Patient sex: F
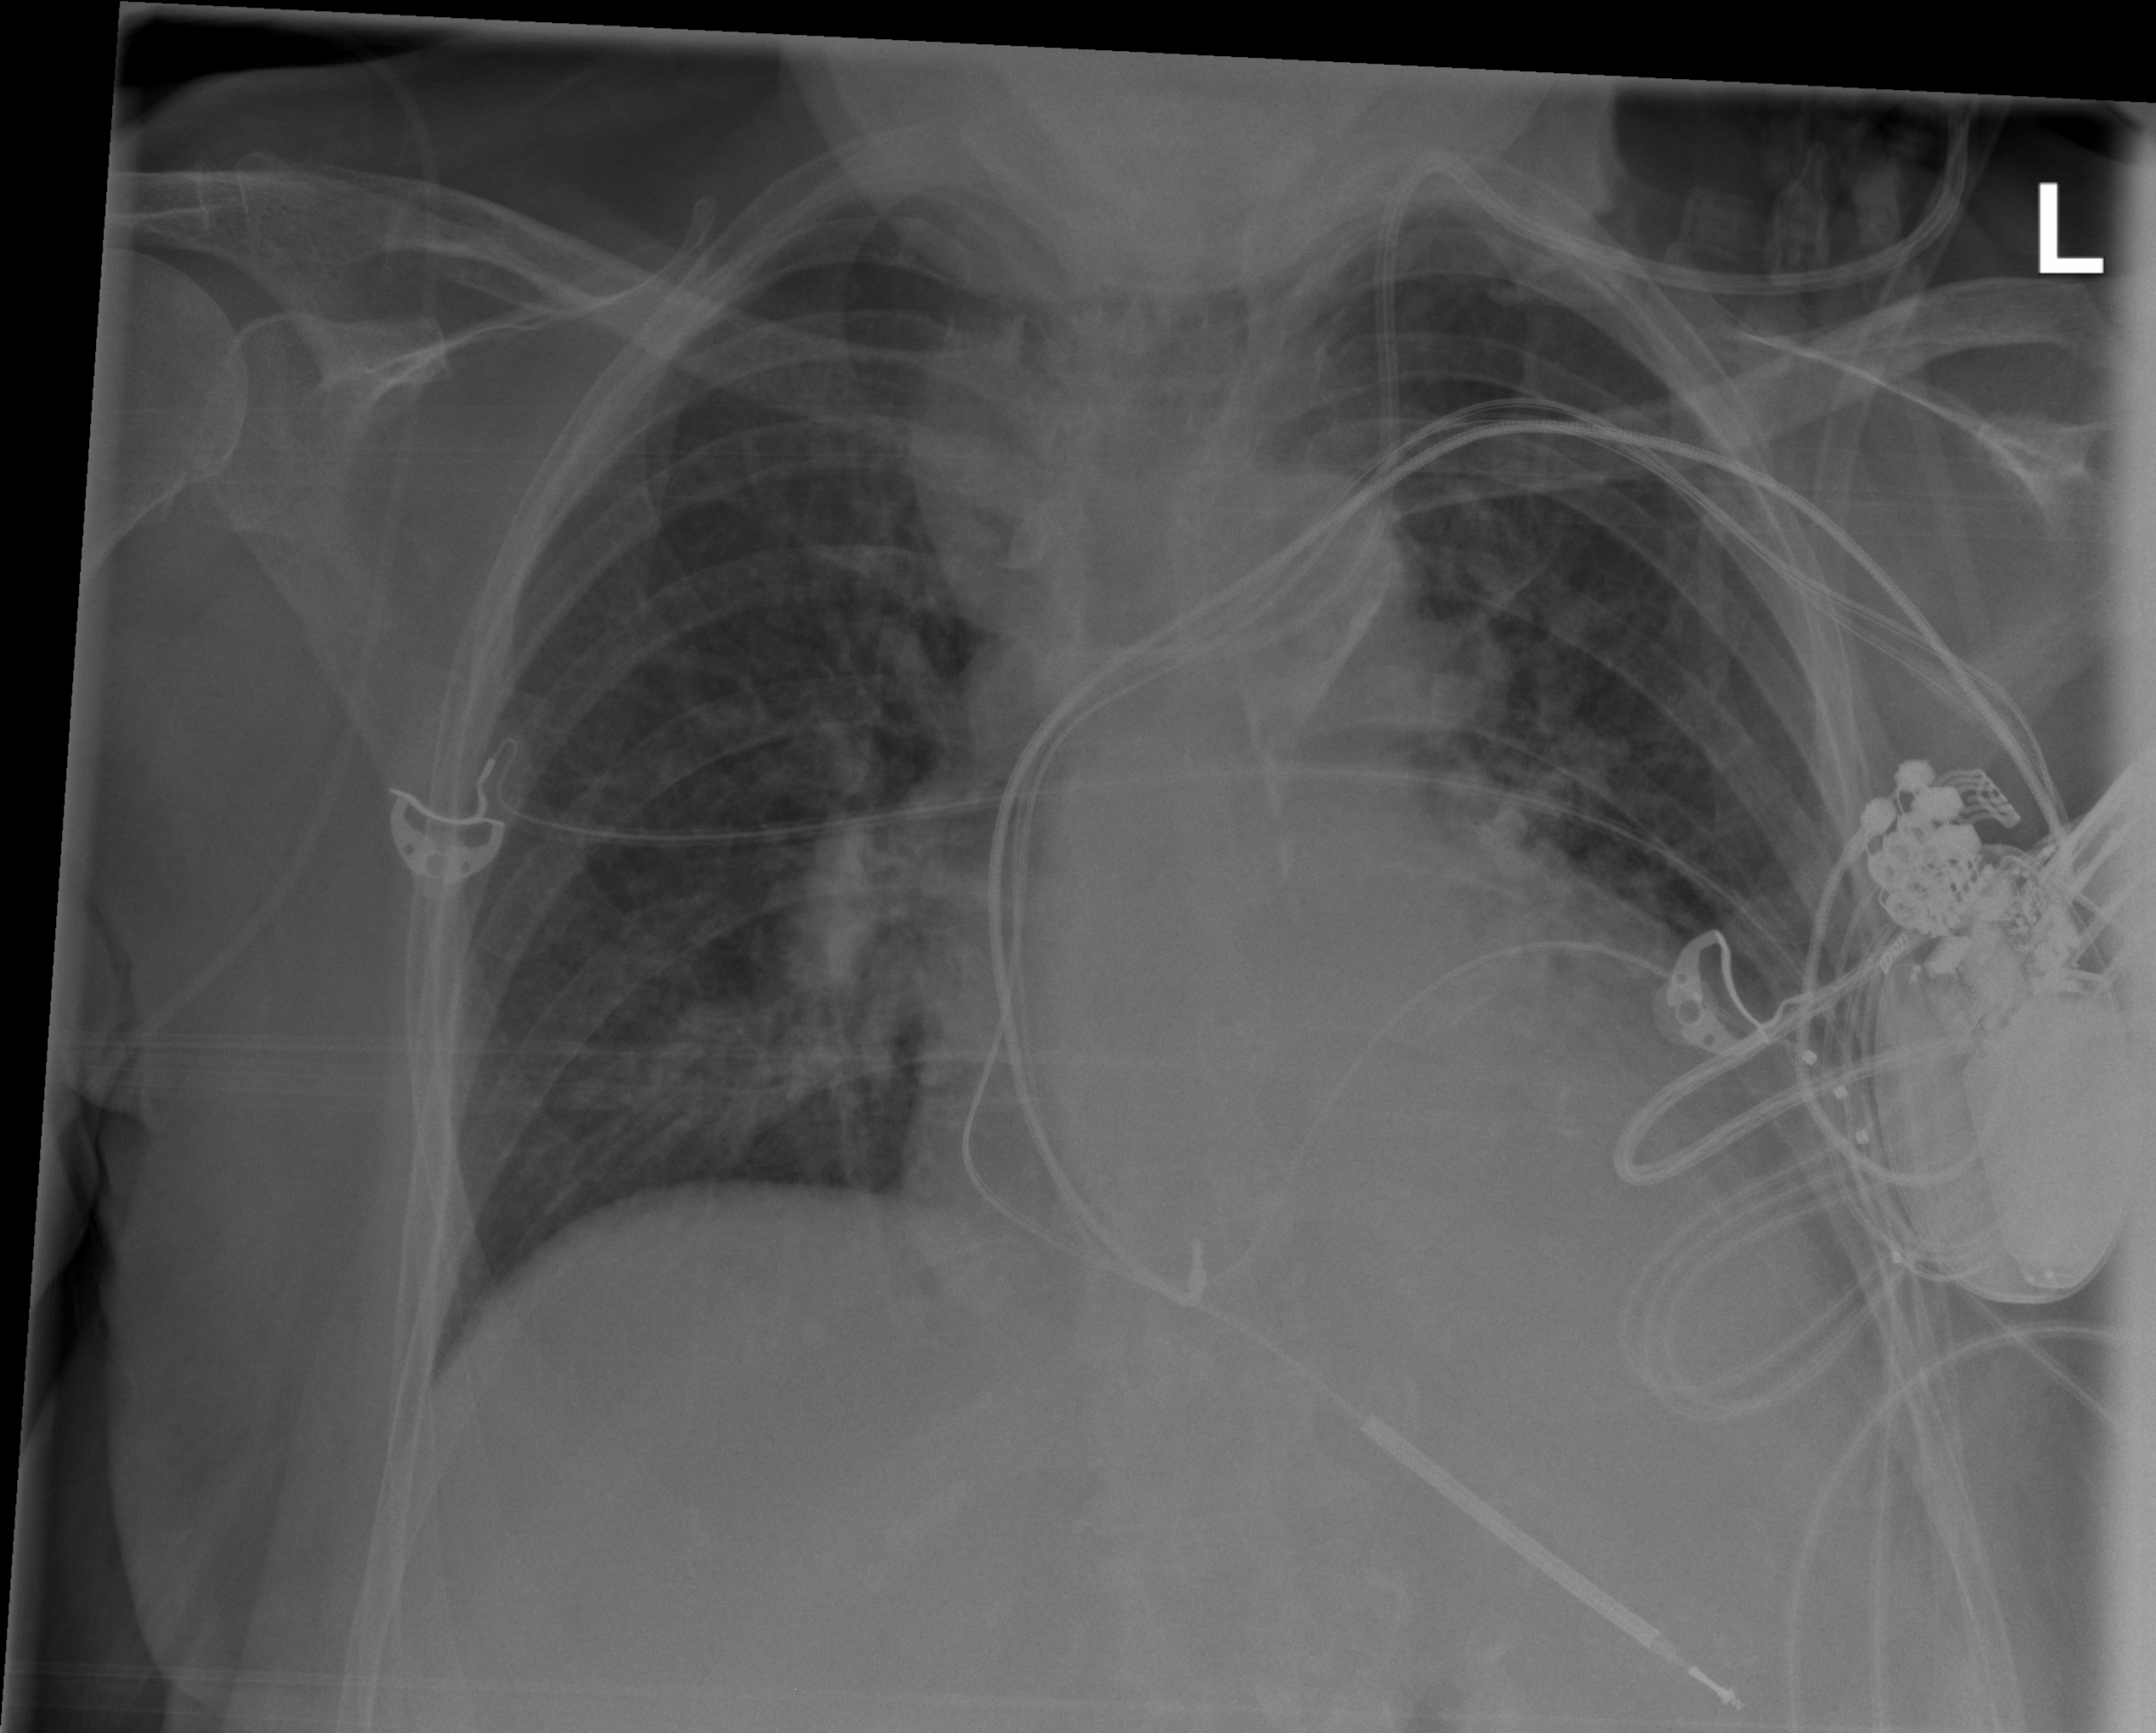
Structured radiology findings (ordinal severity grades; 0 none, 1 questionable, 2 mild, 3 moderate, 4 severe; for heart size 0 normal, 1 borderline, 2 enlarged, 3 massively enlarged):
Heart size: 0
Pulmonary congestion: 0
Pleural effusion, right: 0
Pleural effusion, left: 0
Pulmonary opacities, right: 2
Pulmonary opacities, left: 1
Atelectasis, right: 2
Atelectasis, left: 2